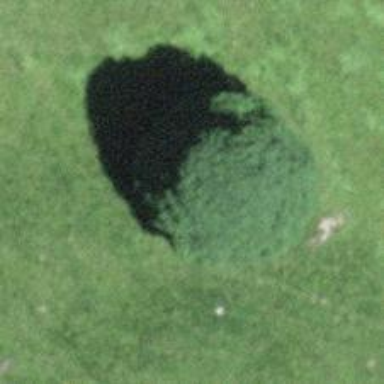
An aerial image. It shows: Single tag "natural: tree."